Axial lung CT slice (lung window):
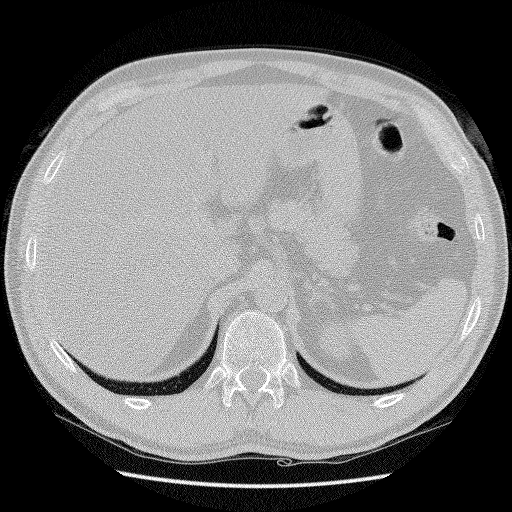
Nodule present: no